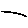
Label: line